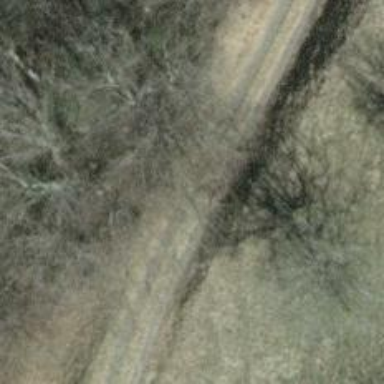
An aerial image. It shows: Dirt track with grade 3 tracktype.